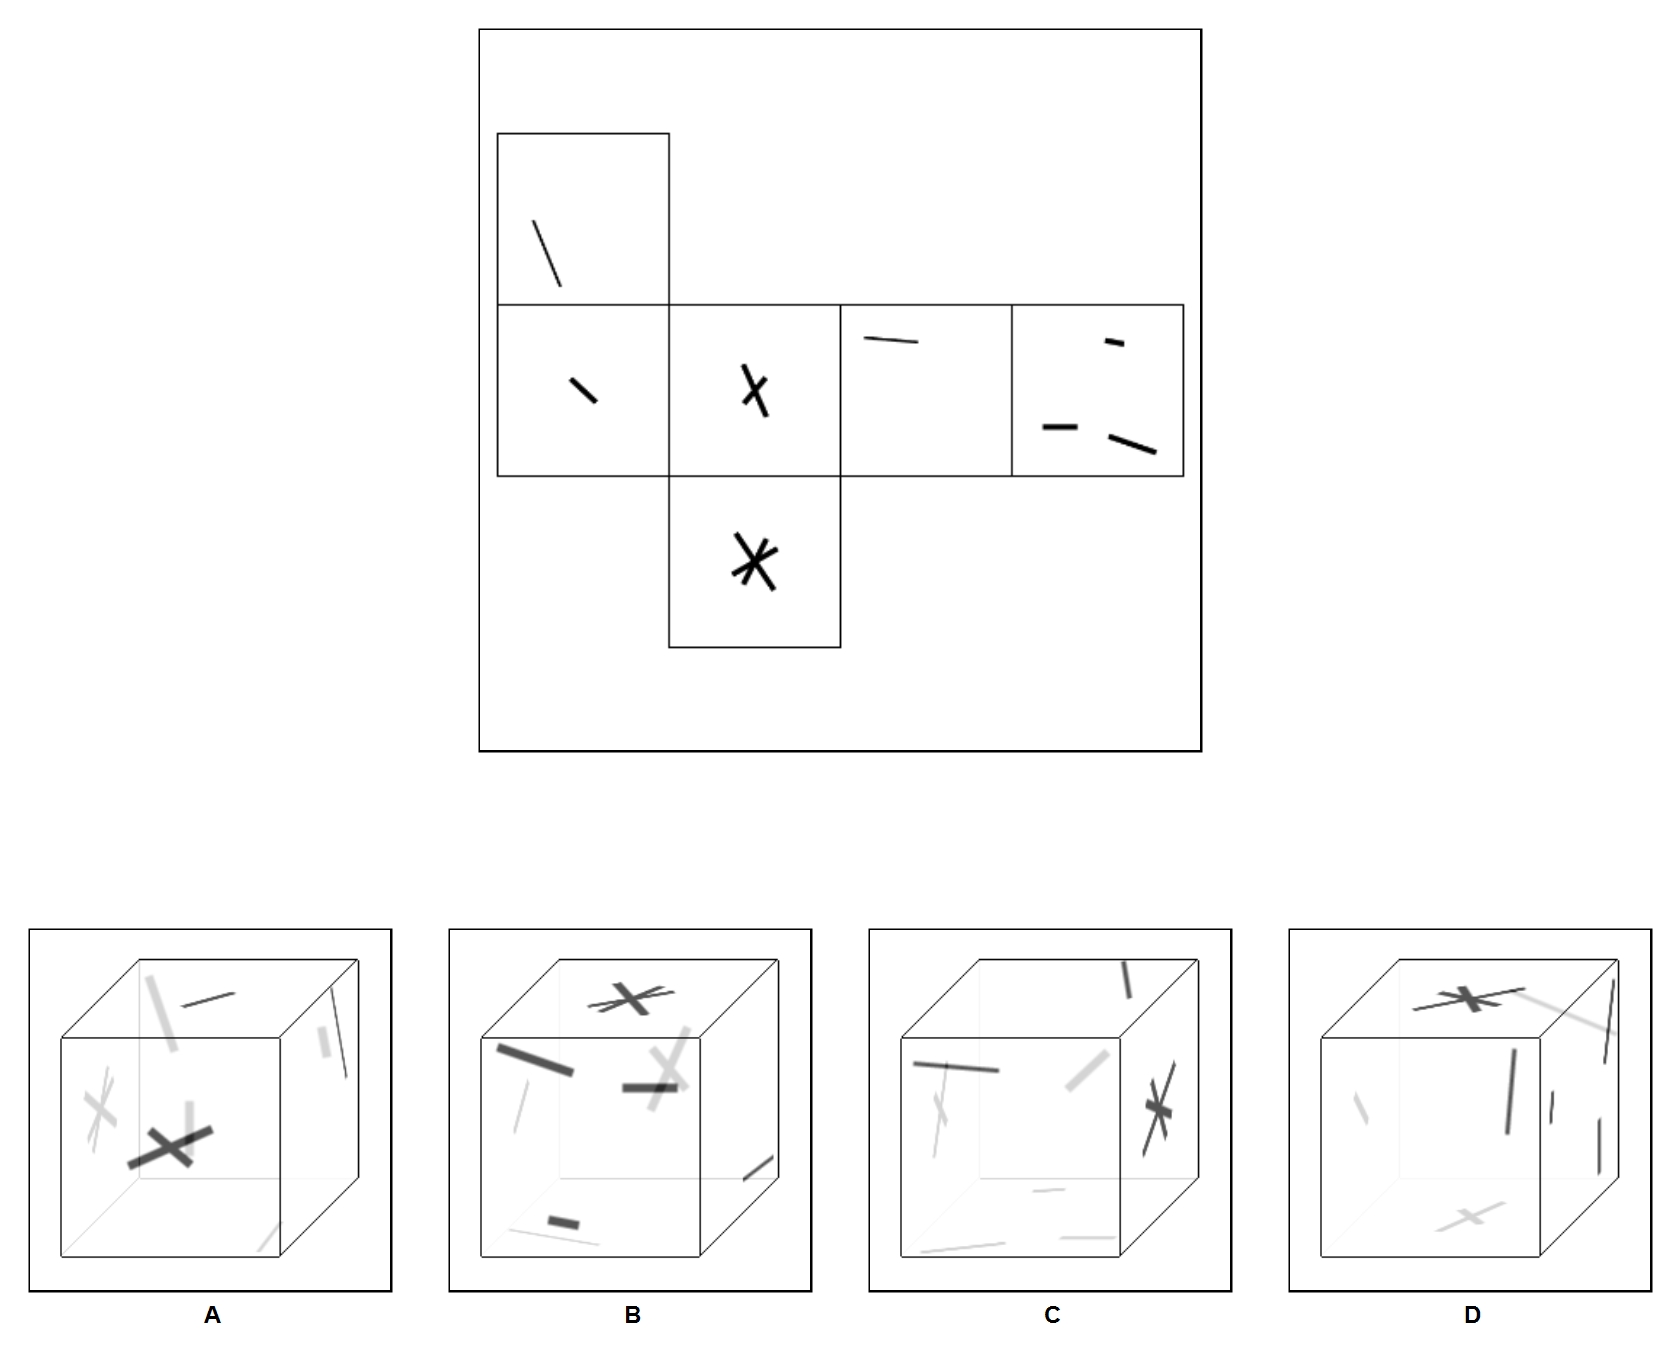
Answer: A